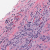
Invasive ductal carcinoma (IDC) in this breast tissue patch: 1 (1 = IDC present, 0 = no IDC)